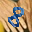
Label: 8